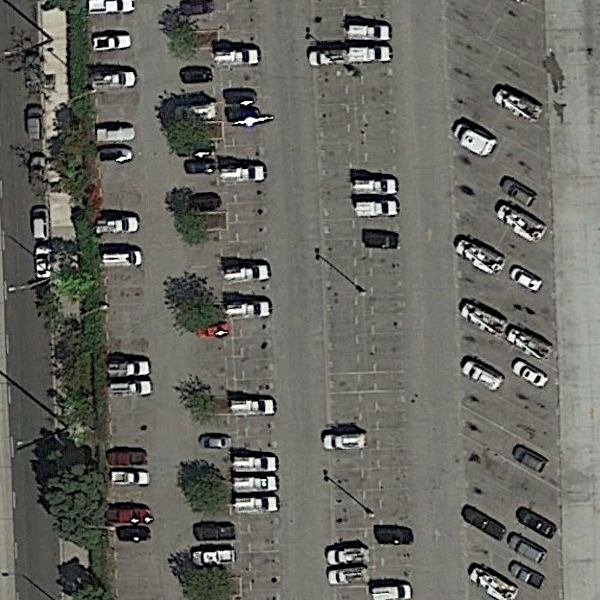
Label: Parking